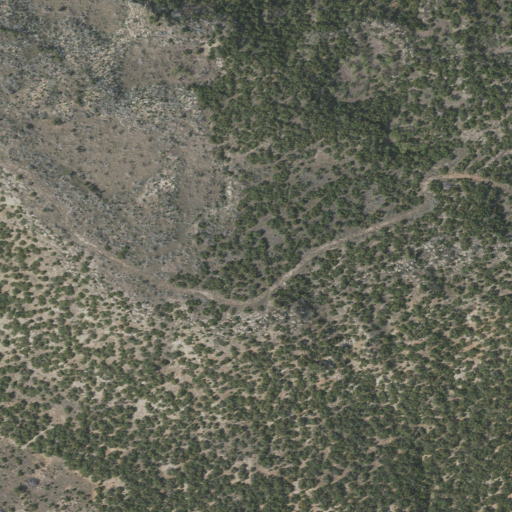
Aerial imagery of mountain in Texas named Wild Horse Mountain containing shrub, evergreen forest, and mixed forest